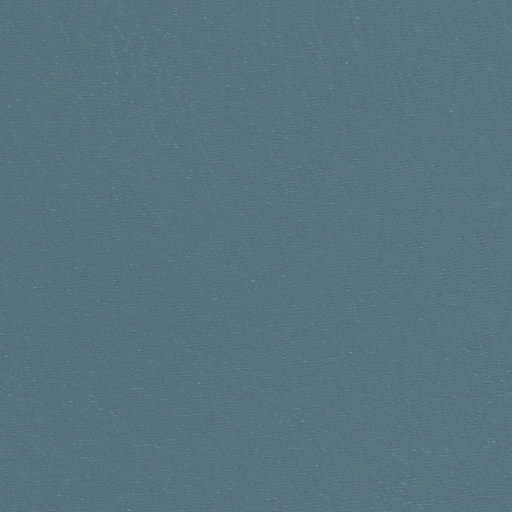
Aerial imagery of cape in Alaska named Kalarvik Point containing only unknown